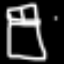
Label: bed